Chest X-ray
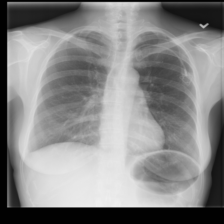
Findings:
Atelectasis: negative
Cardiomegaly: negative
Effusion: negative
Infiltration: negative
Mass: negative
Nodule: negative
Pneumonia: negative
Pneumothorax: negative
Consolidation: negative
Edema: negative
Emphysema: negative
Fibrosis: negative
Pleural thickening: negative
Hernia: negative